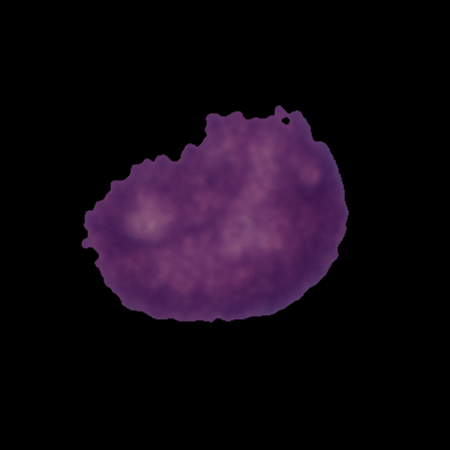
Label: cancer